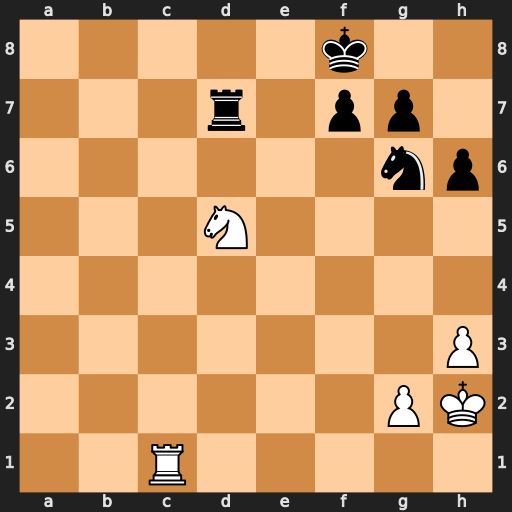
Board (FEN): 5k2/3r1pp1/6np/3N4/8/7P/6PK/2R5
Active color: w
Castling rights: -
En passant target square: -
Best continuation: Rc8+ Rd8 Rxd8#